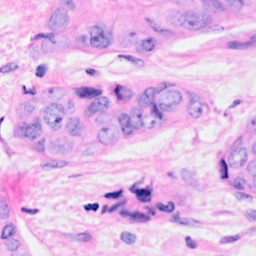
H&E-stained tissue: Breast